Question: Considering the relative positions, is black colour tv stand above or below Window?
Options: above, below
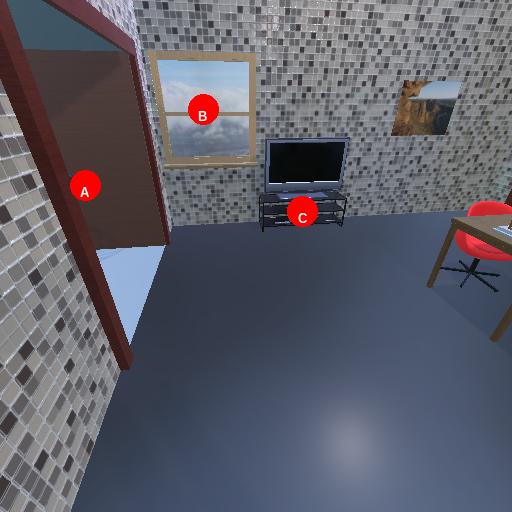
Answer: above